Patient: sex M, age 76
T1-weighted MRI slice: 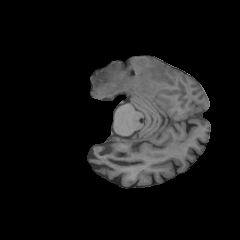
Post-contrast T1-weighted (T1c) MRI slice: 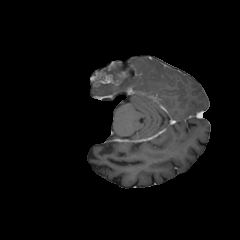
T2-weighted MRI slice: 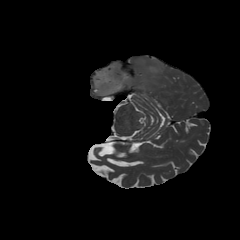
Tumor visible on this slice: yes
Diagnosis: Glioblastoma, IDH-wildtype
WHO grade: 4